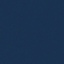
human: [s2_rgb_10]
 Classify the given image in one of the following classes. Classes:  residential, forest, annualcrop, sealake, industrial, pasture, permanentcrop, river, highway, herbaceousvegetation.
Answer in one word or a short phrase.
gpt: SeaLake